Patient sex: F
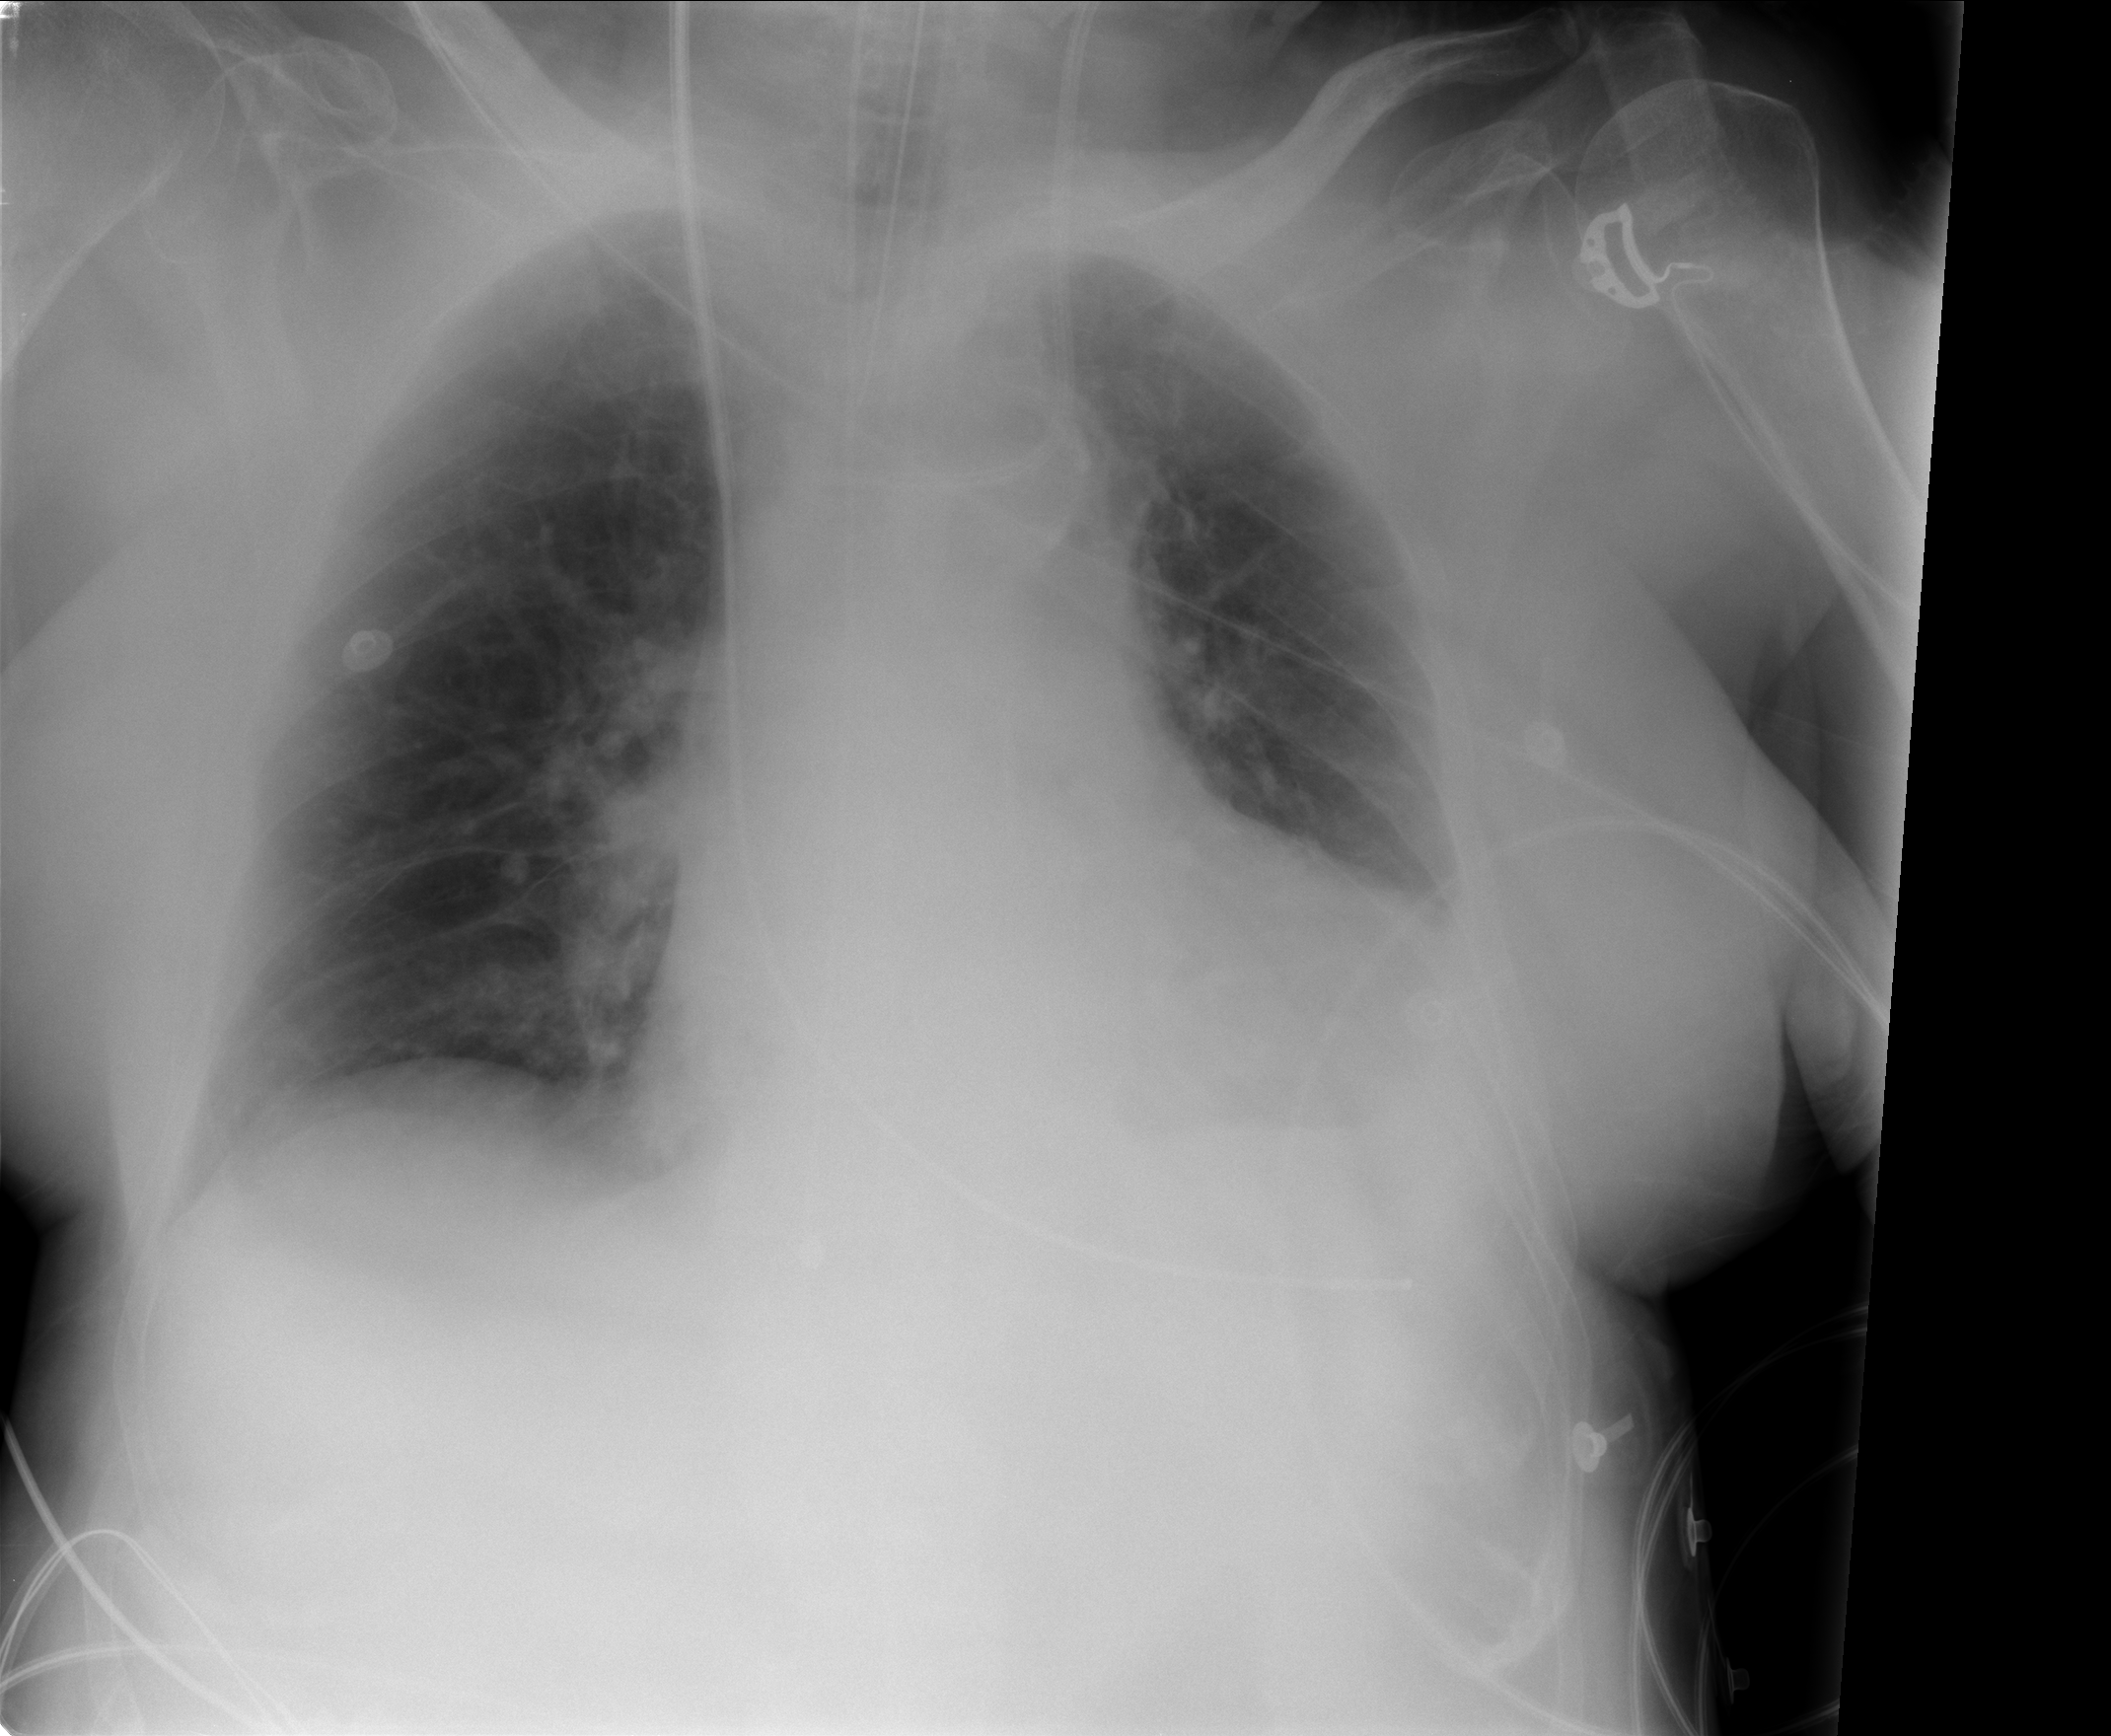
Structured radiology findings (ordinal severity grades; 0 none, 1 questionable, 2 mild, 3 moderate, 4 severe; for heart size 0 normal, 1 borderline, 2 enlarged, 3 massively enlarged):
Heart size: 2
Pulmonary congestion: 2
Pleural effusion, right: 0
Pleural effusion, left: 2
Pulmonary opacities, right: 0
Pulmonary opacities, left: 0
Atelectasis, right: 2
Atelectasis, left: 2